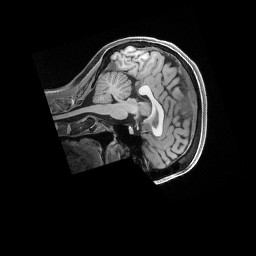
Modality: T1w
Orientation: sagittal
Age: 26
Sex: female
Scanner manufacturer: siemens
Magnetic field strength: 3 T
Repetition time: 2.5 s
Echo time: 0.00296 s